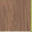
Piece: xx